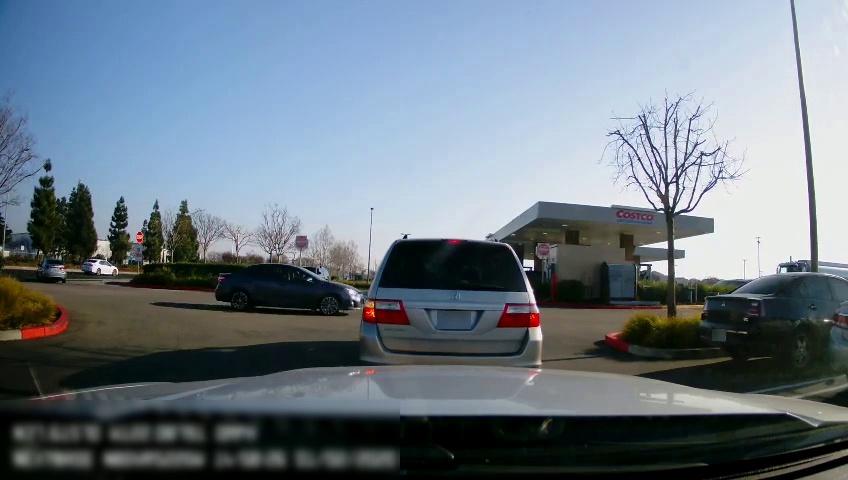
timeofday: Day
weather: Sunny
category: Drivable Space
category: Drivable Space
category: Vehicles | Truck
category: Vehicles | Car
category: Vehicles | Car
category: Vehicles | SUV
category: Vehicles | Car
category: Vehicles | Car
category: Vehicles | Car
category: Vehicles | SUV
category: Traffic | Signs
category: Traffic | Signs